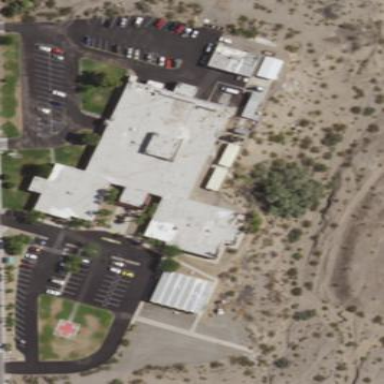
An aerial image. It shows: Healthcare facility identified as hospital.